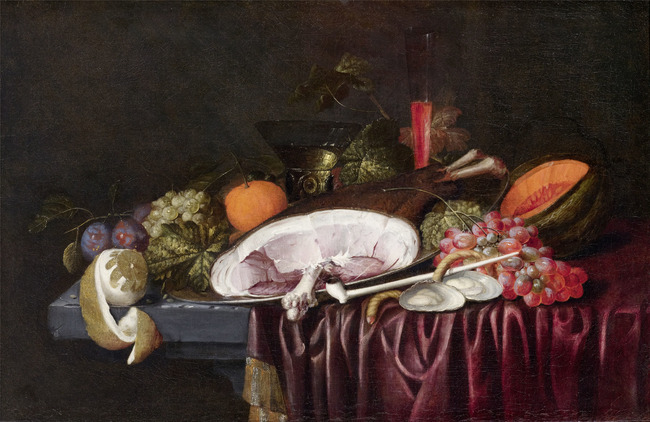
Title: Still life with ham, oysters and fruits on a table
Artist: Jan Pauwel Gillemans (I)
Earliest date: 1650
Latest date: 1650
Genre: painting
Iconography: Still Life
Keywords: still life, on a stone plinth, table carpet, fringe, ham, lemon (fruit), plum, grape, orange (fruit), melon, platter (carrying dish), roemer, flute glass, slow-match, pipe, oyster, pewter (metalwork)